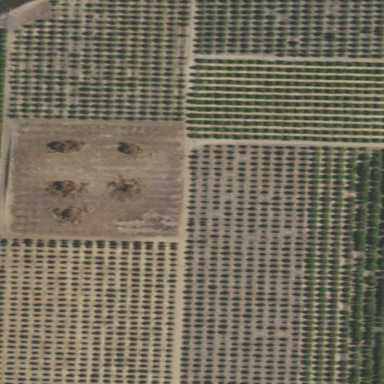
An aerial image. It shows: Beautiful orchard filled with orange trees. The lot type is classified as open space properties.